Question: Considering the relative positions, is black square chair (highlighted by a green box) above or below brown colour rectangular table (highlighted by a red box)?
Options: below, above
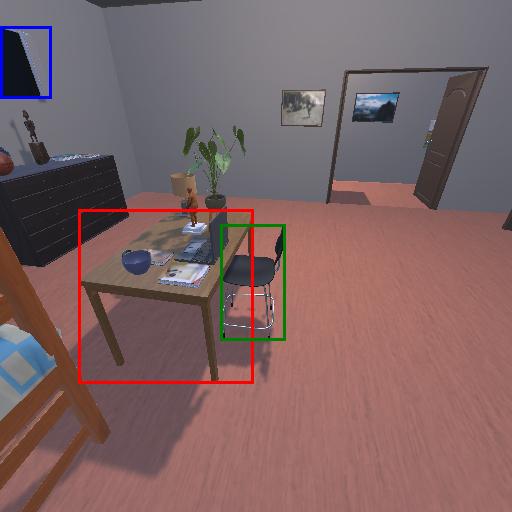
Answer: below